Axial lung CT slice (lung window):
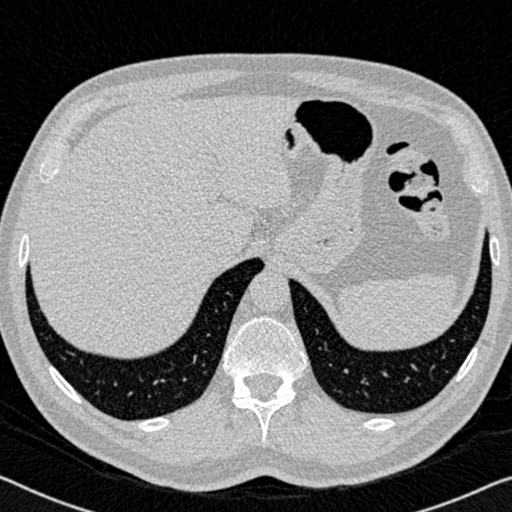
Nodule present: no